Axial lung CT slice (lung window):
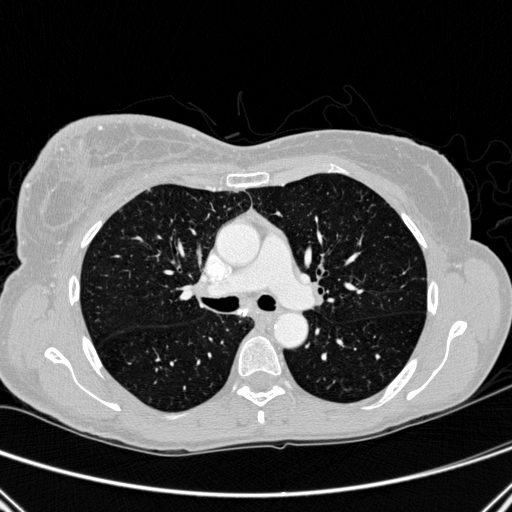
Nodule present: no